Question: '''
public class tree {
public static void main(String[] args) {
int n ;
Scanner input = new Scanner(System.in);
System.out.println("Input value n:");
n = input.nextInt();
for (int i = 0; i < n; i=i+2) {
for (int j = n/2; j==0; j--)
System.out.print(" ");
for (int k = 0; k <=i ; k++)
System.out.print("#");
System.out.println();
}
}
'''
This is what requires in task:

What do i need to repair?
And how to Print perform in function that is called from the main program?
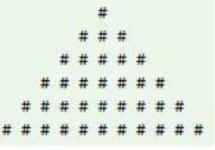
Answer: Note that your code prints '*' characters, but should print '#' characters, and that there should be single spaces between the '#' characters.
'''
Wrong Correct
* #
*** # # #
***** # # # # #
******* # # # # # # #
'''
So, for the fun of it, here is an non-traditional way to do it the correct way for any size tree:
'''
private static void printChristmasTree(int n) {
final int w = n * 2 - 1;
char[] buf = new char[w * 3 - 2];
Arrays.fill(buf, ' ');
for (int i = w - 1; i < buf.length; i += 2)
buf[i] = '#';
for (int s = 0; s < w; s += 2)
System.out.println(new String(buf, s, s + w));
}
'''
Output from 'printChristmasTree(6)':
'''
#
# # #
# # # # #
# # # # # # #
# # # # # # # # #
# # # # # # # # # # #
'''
---
Anyway, back to your code. Your output for 'n = 6' is:
'''
*
***
*****
'''
Your outer 'for' loop uses 'i=i+2', which means you only get half the number of rows you need. Either change to 'i++', or change condition to 'i < n * 2'. Let's go with second option, even though that would only make sense if you intended to print spaces between stars.
'i += 2'
That changes output to:
'''
*
***
*****
*******
*********
***********
'''
Now the number of rows is correct, and the number of stars on each row is correct. Let's look at your space indenting loop.
Since 'j = n/2 = 3', the condition 'j==0' is immediately false, and that is why you don't get any spaces.
Perhaps you meant 'j != 0', but the problem is that the loop doesn't use the 'i' value, so that would always print 3 spaces. We can fix that by starting the loop with 'j = n - i / 2 - 1'.
'''
private static void printChristmasTree(int n) {
for (int i = 0; i < n * 2; i += 2) {
for (int j = n - i / 2 - 1; j > 0; j--)
System.out.print(" ");
for (int k = 0; k <= i; k++)
System.out.print("*");
System.out.println();
}
}
'''
Output:
'''
*
***
*****
*******
*********
***********
'''
If we had chosen the first option earlier, i.e. change to 'i++', the code would be (with some other slight changes):
'''
private static void printChristmasTree(int n) {
for (int i = 0; i < n; i++) {
for (int j = n - 1; j > i; j--)
System.out.print(' ');
for (int j = i * 2; j >= 0; j--)
System.out.print('*');
System.out.println();
}
}
'''